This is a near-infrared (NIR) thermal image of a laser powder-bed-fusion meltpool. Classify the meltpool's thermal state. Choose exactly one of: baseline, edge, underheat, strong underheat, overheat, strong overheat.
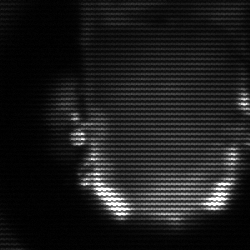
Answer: baseline